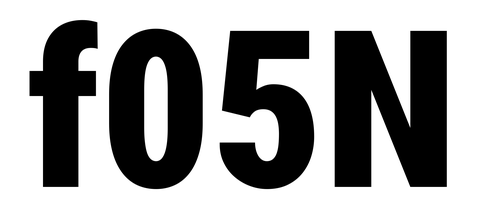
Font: Roboto_Condensed_Black